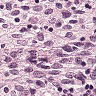
Metastatic tissue present: no